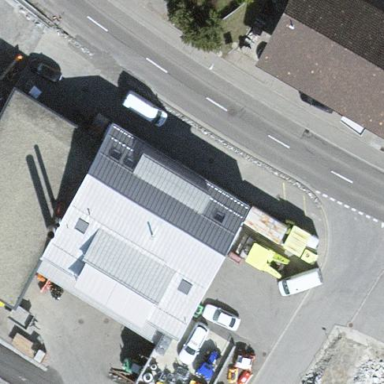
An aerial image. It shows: Building used as car repair shop.